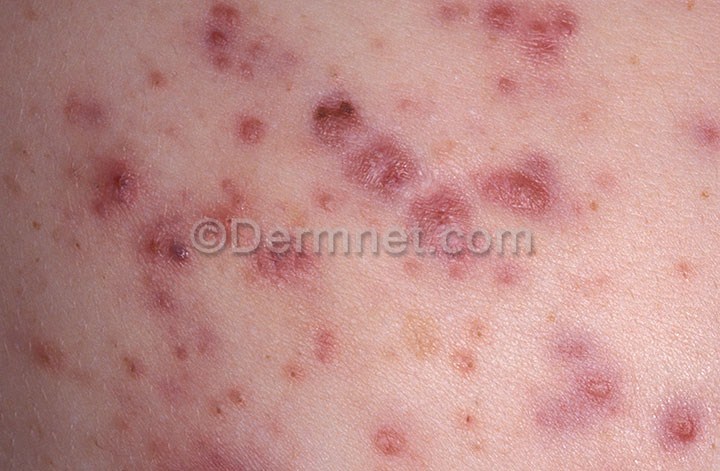
Disease: Acne and Rosacea Photos